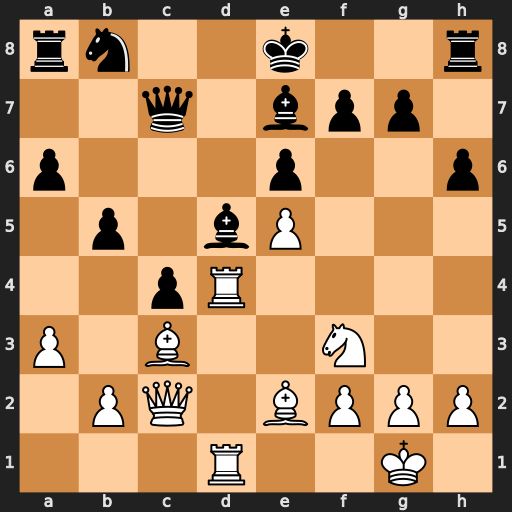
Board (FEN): rn2k2r/2q1bpp1/p3p2p/1p1bP3/2pR4/P1B2N2/1PQ1BPPP/3R2K1
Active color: w
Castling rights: kq
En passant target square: -
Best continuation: Rxd5 exd5 e6